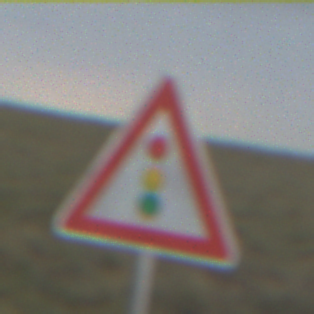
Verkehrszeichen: Lichtzeichenanlage
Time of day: Night
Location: Outdoor (Nature)
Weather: Overcast
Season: NotSpecified
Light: Artificial